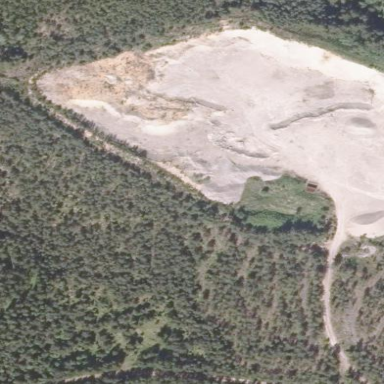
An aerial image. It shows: Quarry for sand extraction.